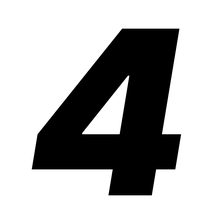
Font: Inter-Italic_Black_Italic